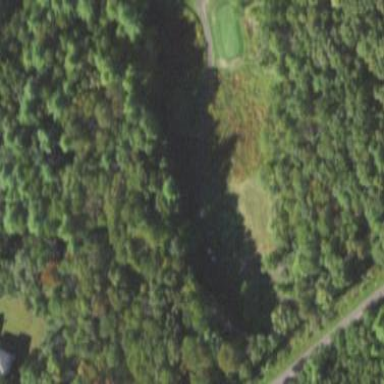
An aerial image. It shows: Rough grassy area used for golf.